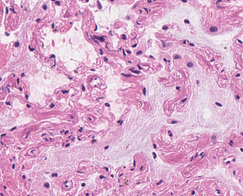
Tumor epithelial tissue: no
Tumor-associated stroma tissue: no
Normal tissue: yes